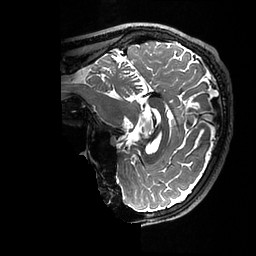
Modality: T2w
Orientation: sagittal
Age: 33
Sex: male
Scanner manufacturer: ge
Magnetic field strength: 3 T
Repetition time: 3.202 s
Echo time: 0.06629 s